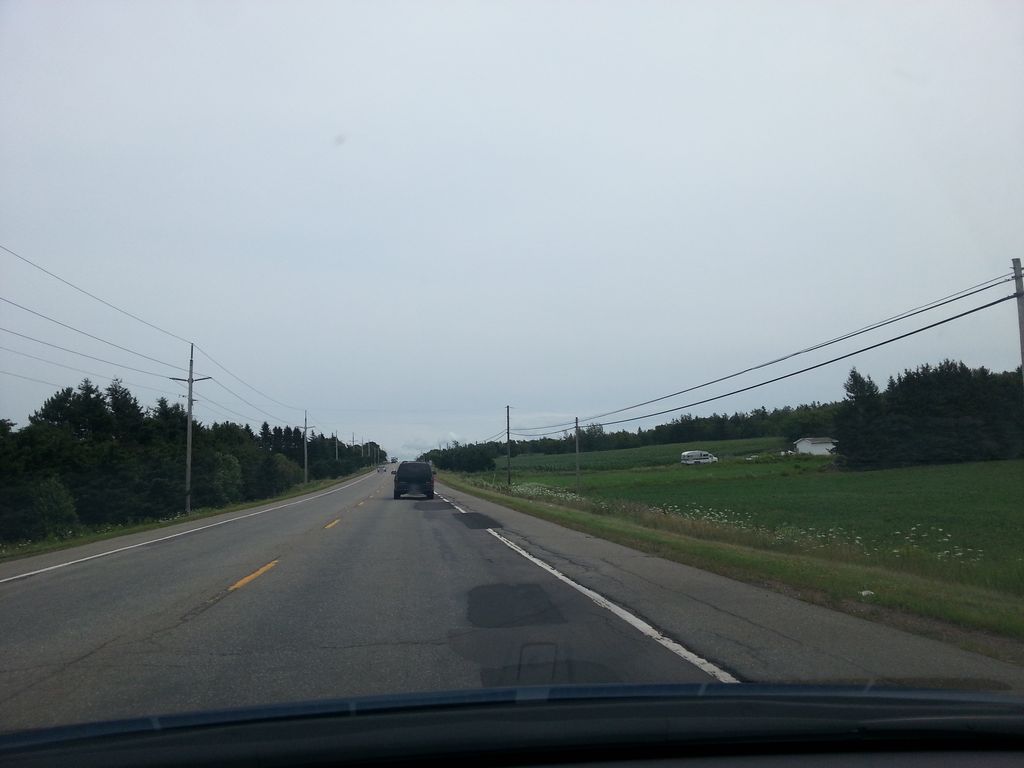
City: charlottetown